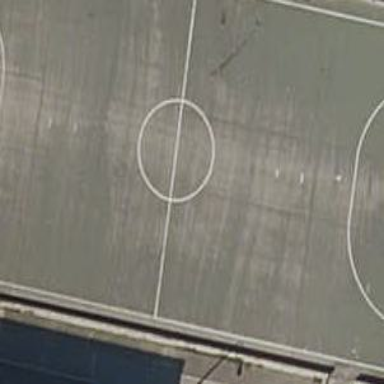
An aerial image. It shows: Concrete field hockey pitch.